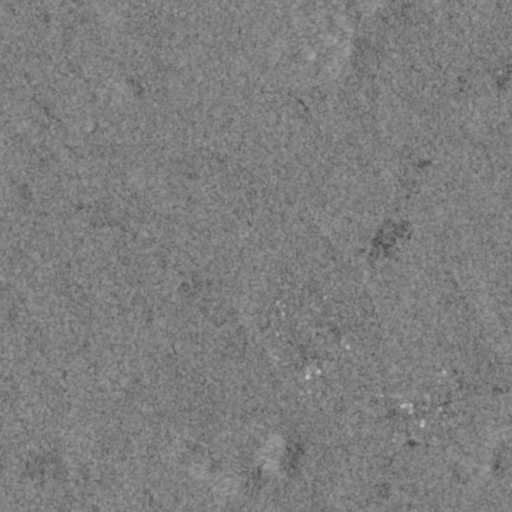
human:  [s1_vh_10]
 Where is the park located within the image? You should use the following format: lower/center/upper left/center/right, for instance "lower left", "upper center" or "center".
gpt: The park is located in the lower right of the image.
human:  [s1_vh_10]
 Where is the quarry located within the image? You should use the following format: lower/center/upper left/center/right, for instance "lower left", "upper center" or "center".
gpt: The quarry is located in the lower right of the image.
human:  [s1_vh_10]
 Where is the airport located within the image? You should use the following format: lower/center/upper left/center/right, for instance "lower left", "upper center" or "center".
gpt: There is no airport in the image.

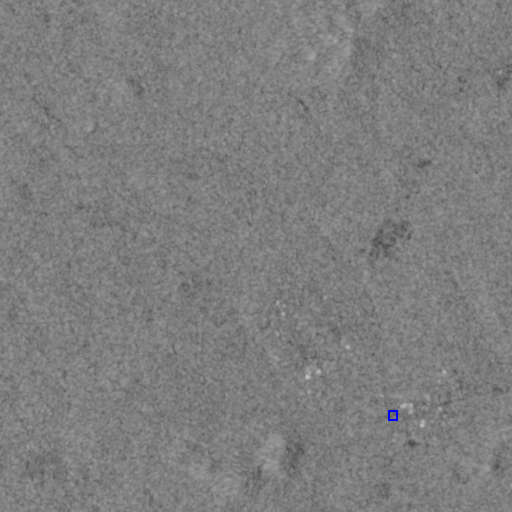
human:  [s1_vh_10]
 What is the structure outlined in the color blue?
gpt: The structure outlined in blue is a park.
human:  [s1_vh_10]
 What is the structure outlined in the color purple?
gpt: There is no purple outline.